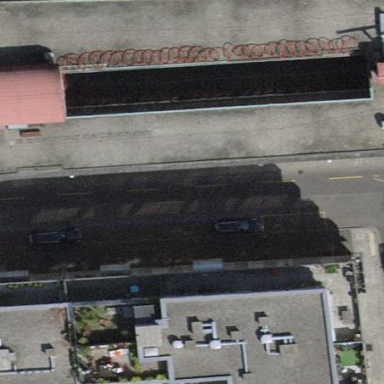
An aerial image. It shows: Building that is nightclub.